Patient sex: F
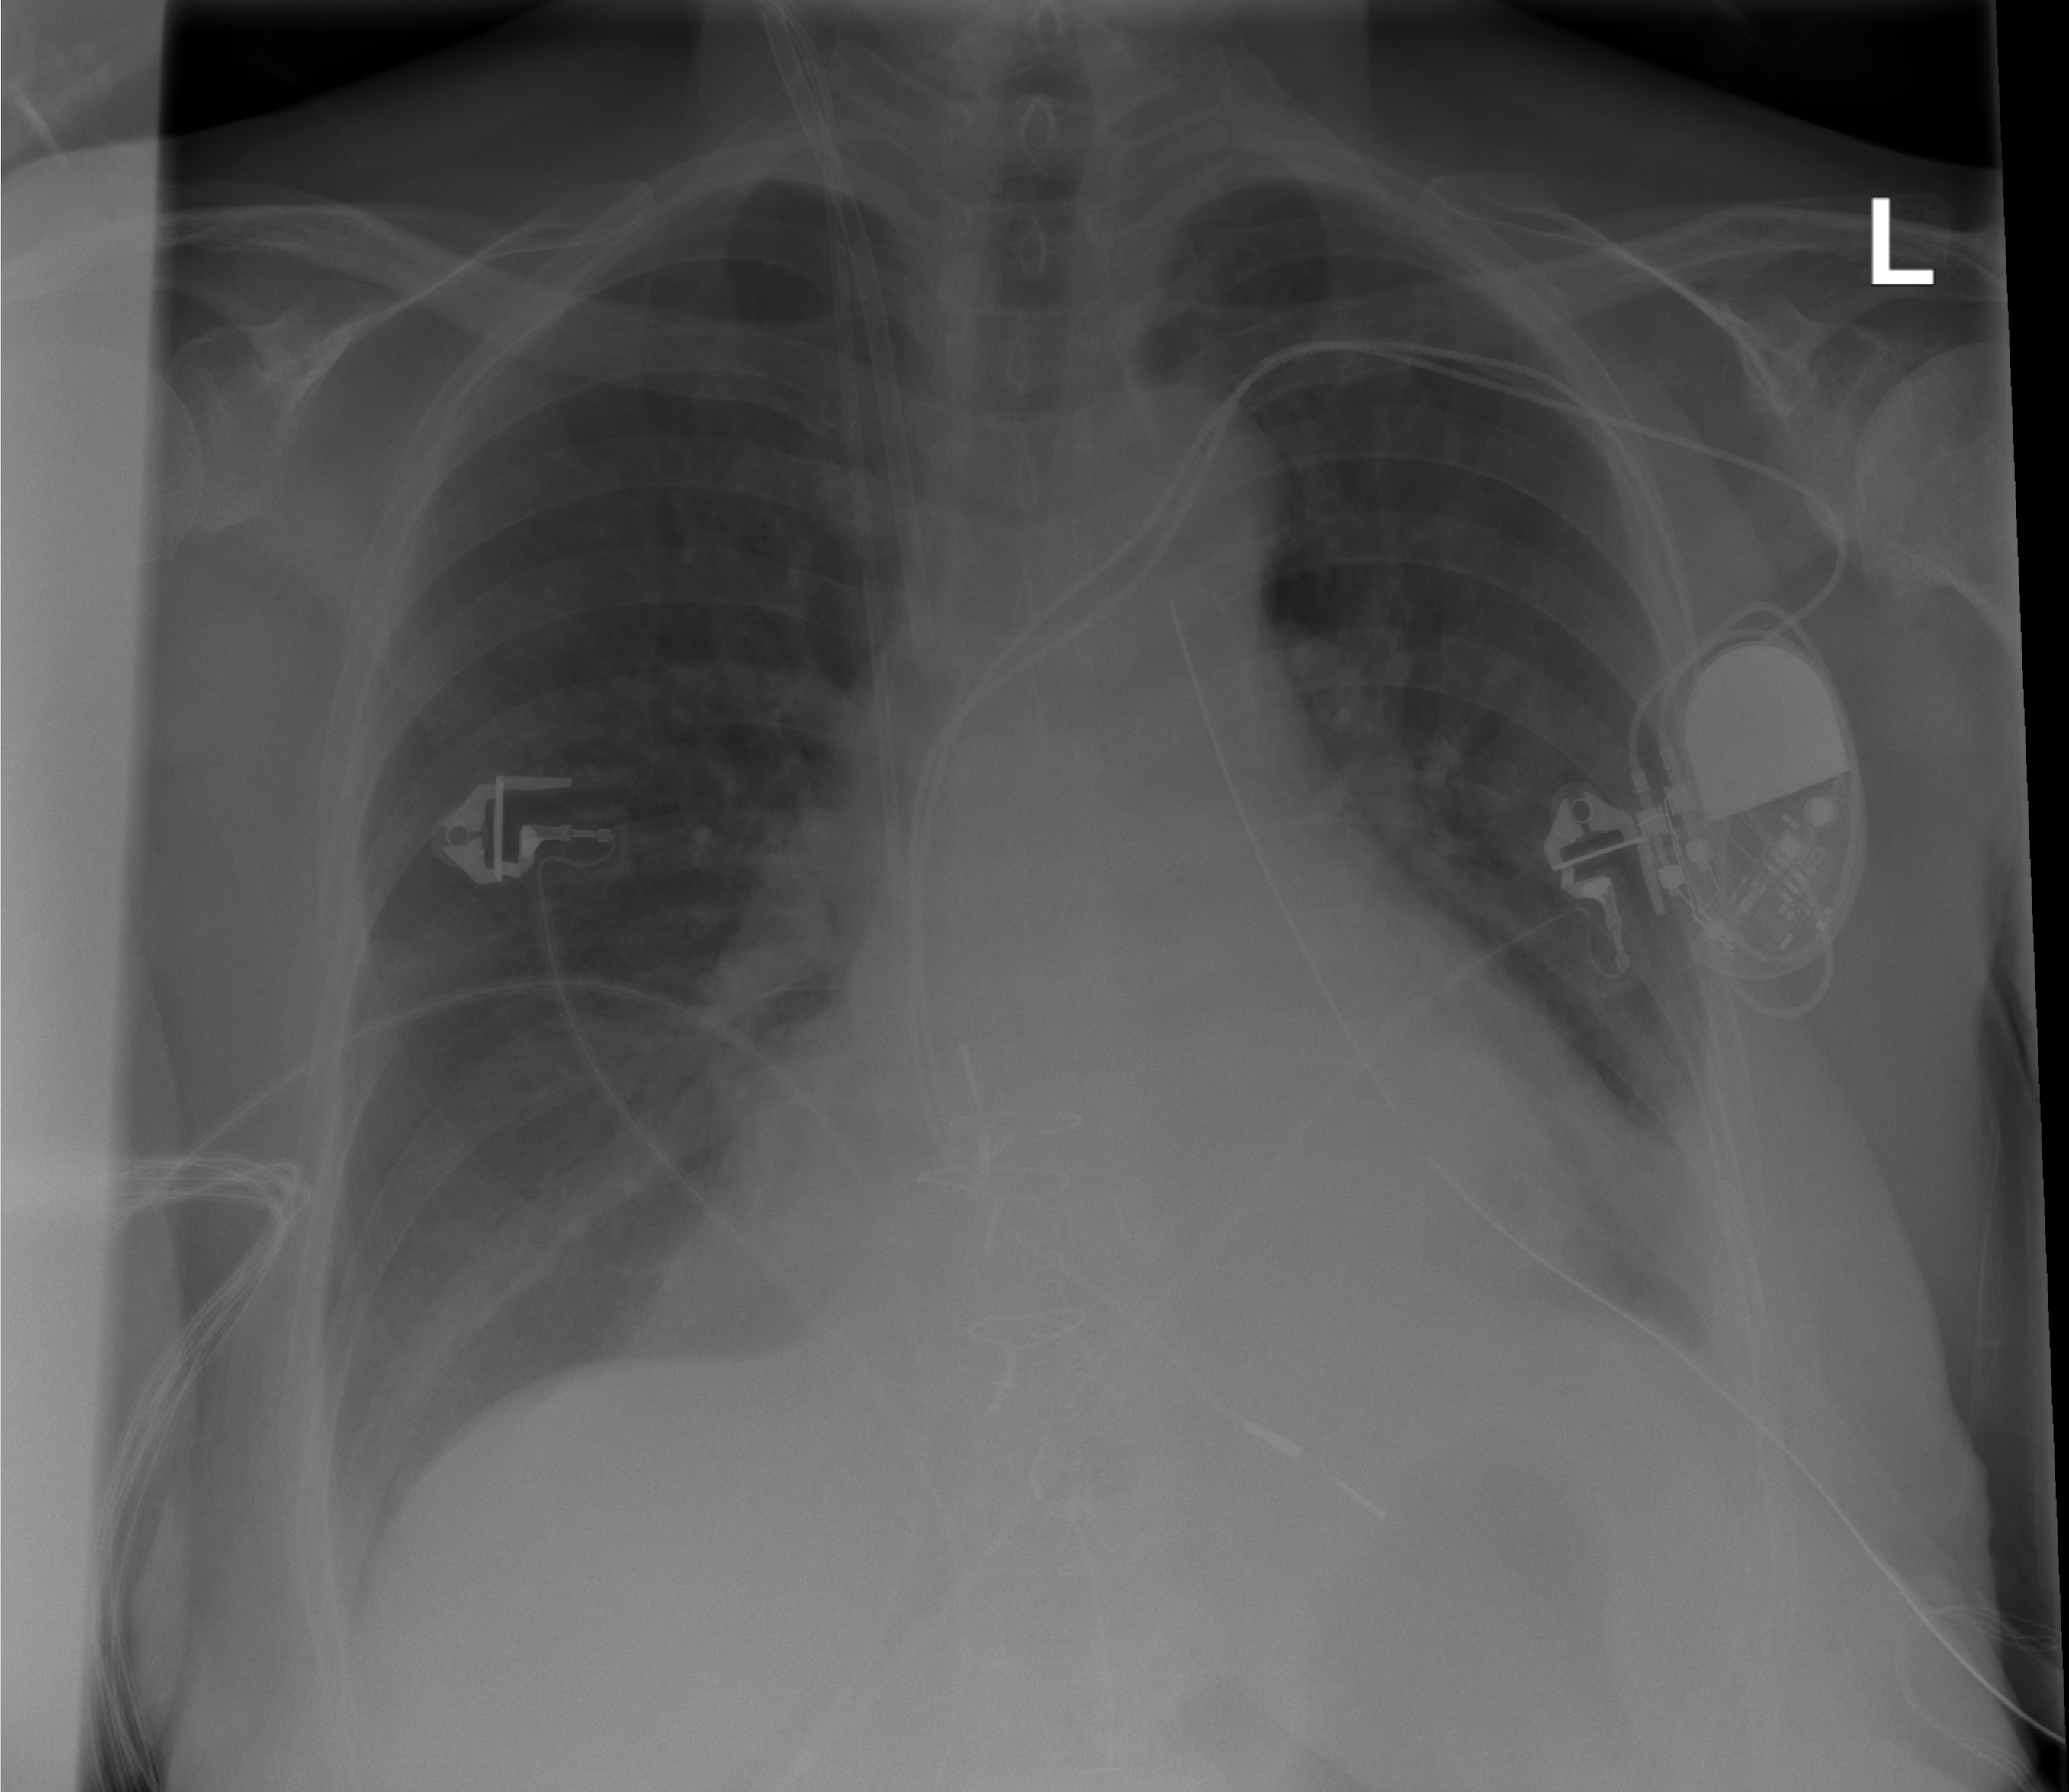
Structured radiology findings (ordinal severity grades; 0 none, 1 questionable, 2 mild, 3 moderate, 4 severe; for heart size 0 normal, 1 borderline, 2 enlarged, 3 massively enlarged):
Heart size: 2
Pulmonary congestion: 0
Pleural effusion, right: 0
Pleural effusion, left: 2
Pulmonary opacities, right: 0
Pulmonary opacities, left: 0
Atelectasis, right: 0
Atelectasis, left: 2